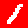
Digit: 1